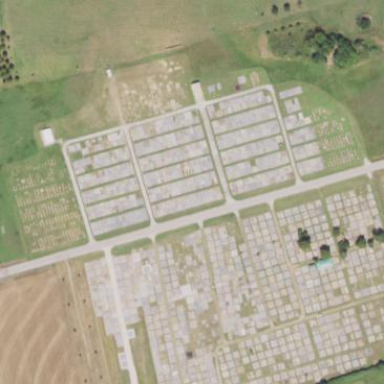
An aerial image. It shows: Cemetery.